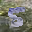
Label: 5